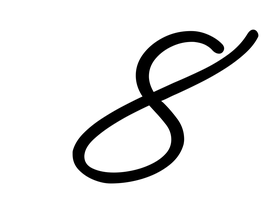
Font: MeowScript-Regular